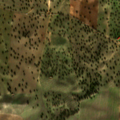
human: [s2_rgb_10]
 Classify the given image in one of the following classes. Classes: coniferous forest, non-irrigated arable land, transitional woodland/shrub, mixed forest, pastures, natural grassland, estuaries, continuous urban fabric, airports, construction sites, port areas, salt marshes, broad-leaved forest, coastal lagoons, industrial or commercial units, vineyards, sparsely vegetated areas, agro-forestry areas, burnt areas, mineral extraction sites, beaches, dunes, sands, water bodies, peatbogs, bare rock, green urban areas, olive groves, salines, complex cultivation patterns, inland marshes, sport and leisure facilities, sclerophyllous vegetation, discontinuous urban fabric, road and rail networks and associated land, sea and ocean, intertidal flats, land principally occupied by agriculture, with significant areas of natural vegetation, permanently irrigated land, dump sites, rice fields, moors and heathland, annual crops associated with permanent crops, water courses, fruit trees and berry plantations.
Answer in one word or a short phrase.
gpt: non-irrigated arable land, permanently irrigated land, agro-forestry areas